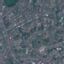
Land use / land cover class: Residential